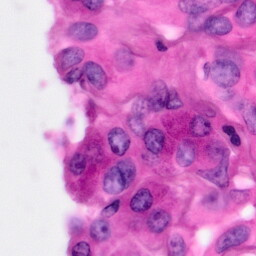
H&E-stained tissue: Pancreatic